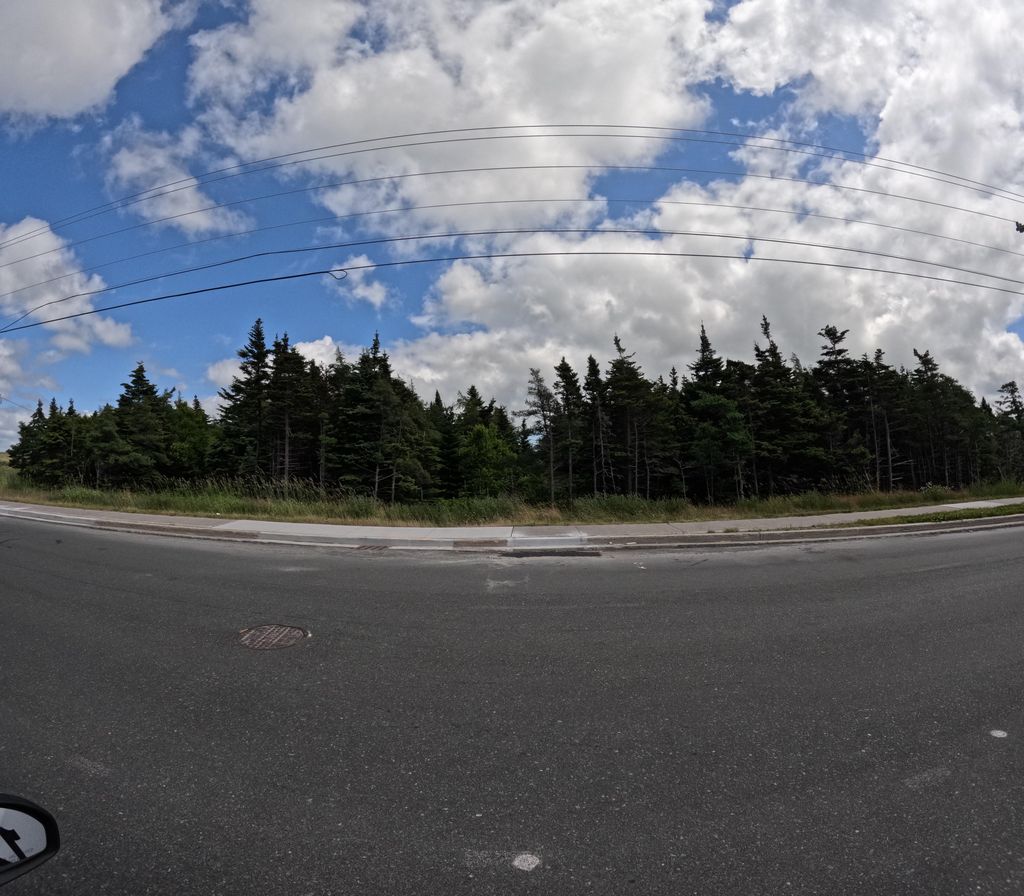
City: st_johns